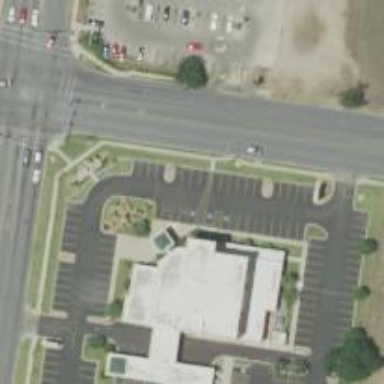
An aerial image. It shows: Bank building.